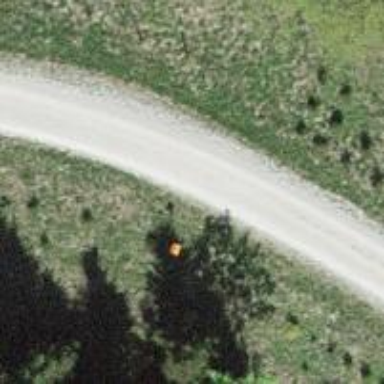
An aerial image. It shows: Orange aerial marker supported by pole.